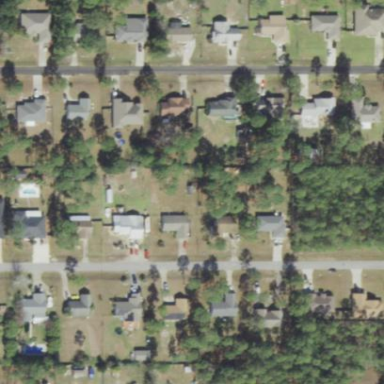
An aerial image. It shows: Residential area composed of single-family homes.